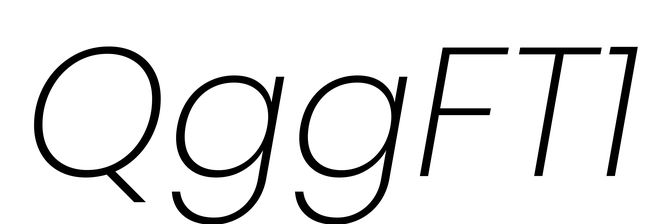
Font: Poppins-ExtraLightItalic